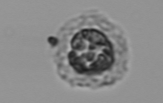
Label: Emiliania_huxleyi